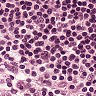
Metastatic tissue present: no